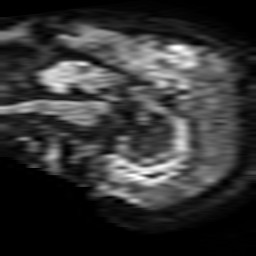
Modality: TRACE
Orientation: sagittal
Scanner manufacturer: philips
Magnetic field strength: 3 T
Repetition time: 4.374 s
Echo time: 0.06165 s